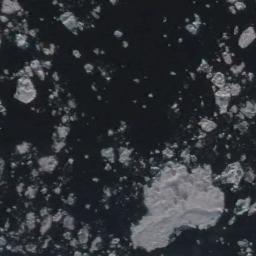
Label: sea_ice